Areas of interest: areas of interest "Golden Full Mansion"
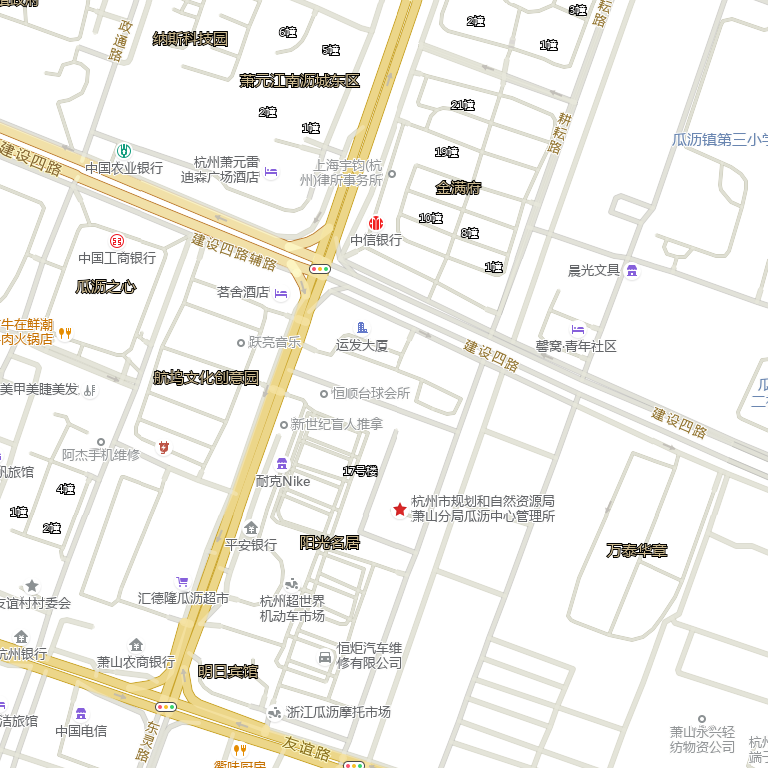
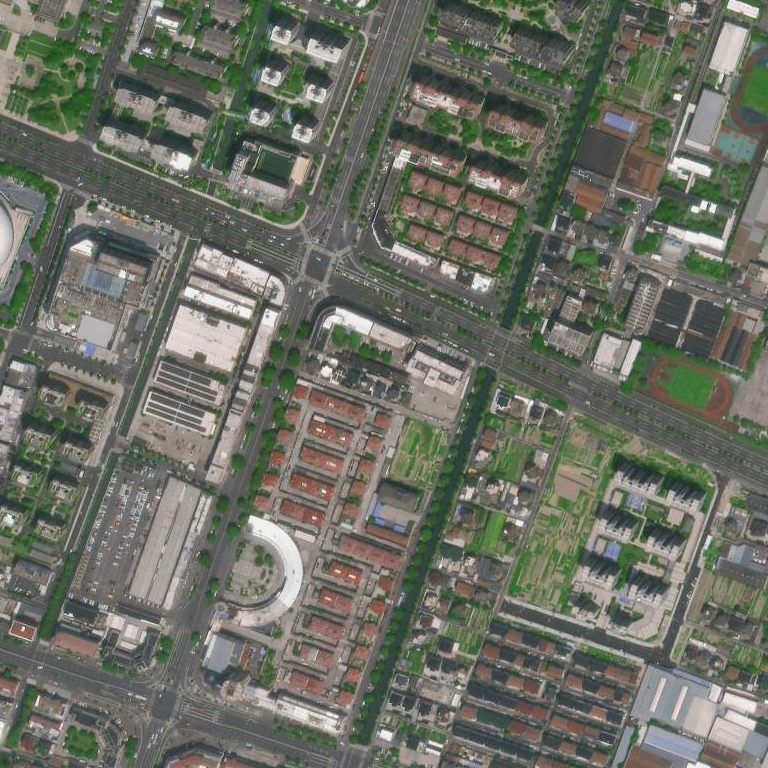